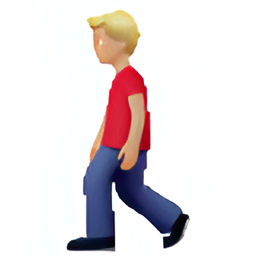
Name: man walking type 3
Emoji: 🚶🏼‍♂️
Group: People & Body
Sub-group: person-activity